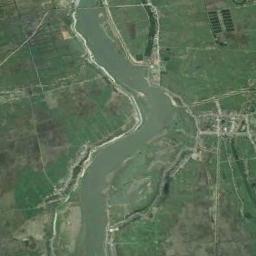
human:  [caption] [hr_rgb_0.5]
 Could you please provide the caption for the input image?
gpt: The river goes through the green grass .

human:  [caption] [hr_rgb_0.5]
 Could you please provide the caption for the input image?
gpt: A curved light green river with small islands on both sides of the shore and green ground .

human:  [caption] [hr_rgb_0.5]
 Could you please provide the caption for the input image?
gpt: The dark green river with a winding bank goes through the flat ground covered with vegetation .

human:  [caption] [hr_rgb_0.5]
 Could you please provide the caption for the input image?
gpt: There are numerous trees on either side of the river .

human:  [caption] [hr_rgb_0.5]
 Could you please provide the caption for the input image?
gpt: There are green meadows around the river .